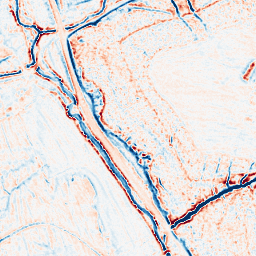
Category: edge_preserving
Decomposition family: bilateral
Decomposition parameters: d: 9
sigma_color: 75
sigma_space: 150
Upsampling method: bilinear
Upsampling parameters: scale: 4
Upsampling scale: 4